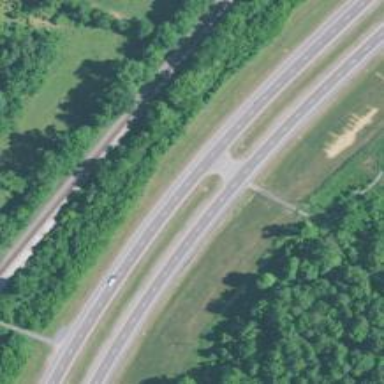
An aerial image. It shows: Trunk highway.